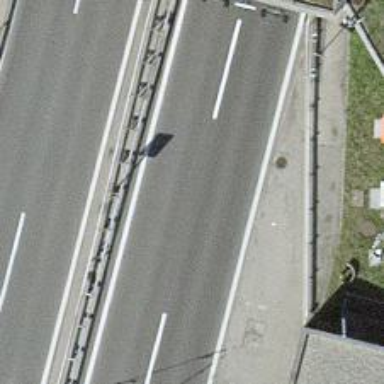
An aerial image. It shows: View of motorway.